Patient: sex M, age 79
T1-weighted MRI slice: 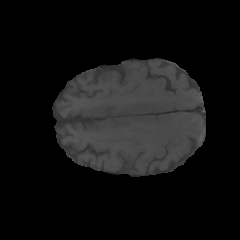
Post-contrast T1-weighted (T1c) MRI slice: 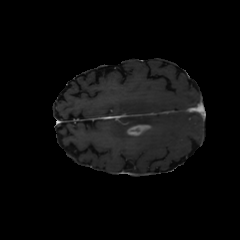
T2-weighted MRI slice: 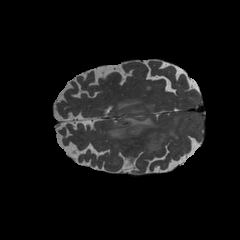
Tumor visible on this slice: yes
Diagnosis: Glioblastoma, IDH-wildtype
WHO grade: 4